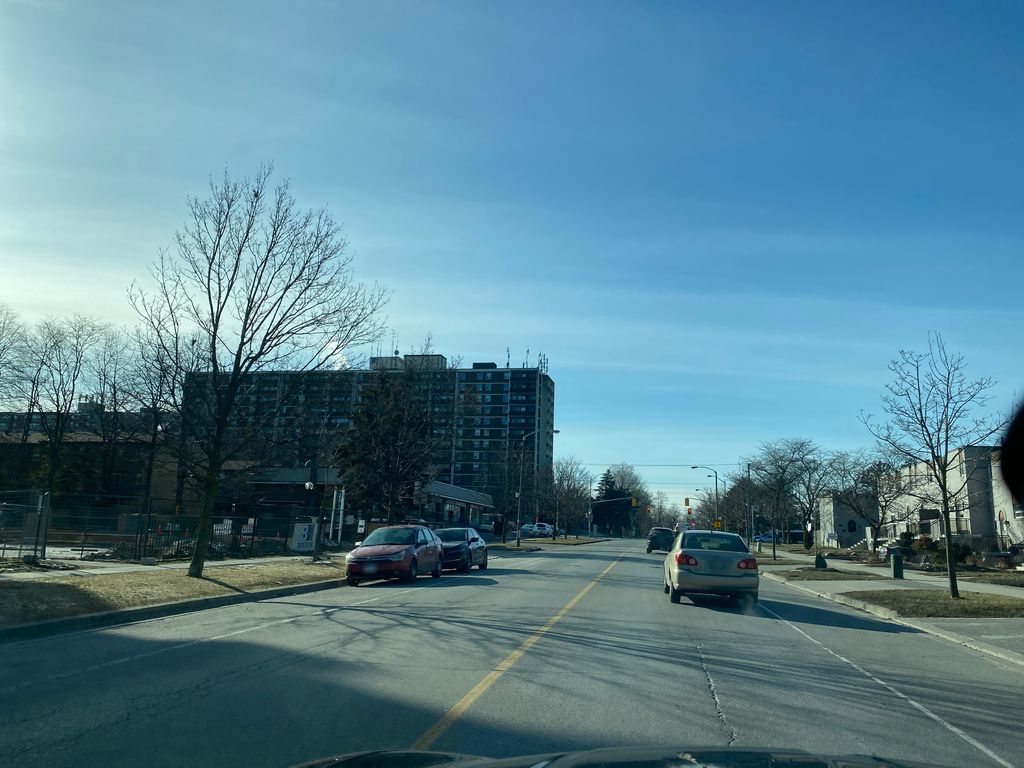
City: toronto